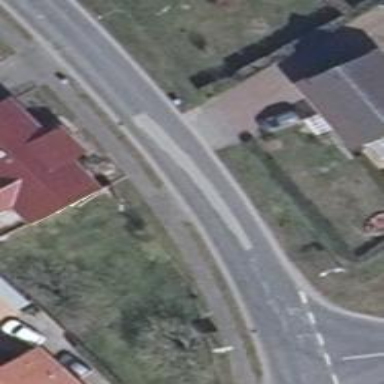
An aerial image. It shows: Secondary road with asphalt surface.